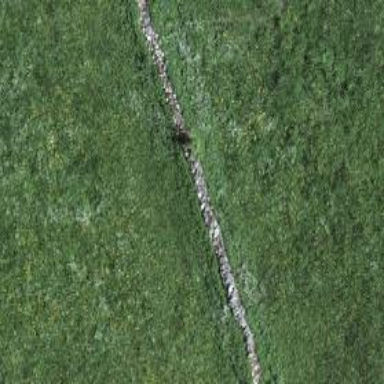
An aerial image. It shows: Wall made of dry stone.